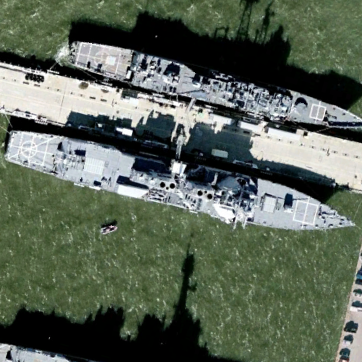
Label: destroyer